Interaction volume radius: 10 \u00c5
Interaction volume height: 20 \u00c5
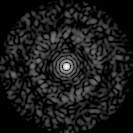
Disorder parameter: 0.8115